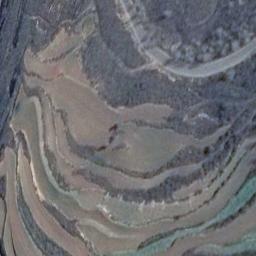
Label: terrace